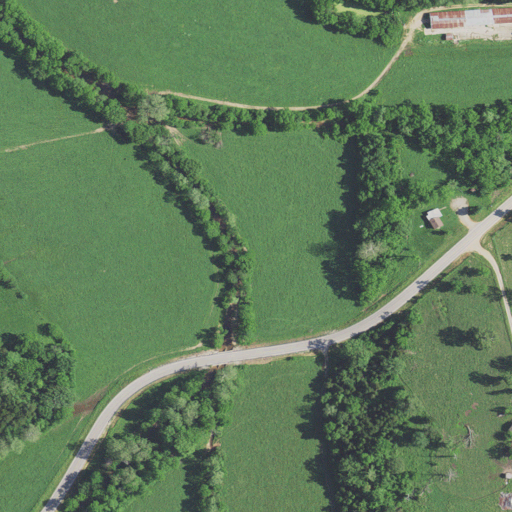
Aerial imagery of valley in Missouri named Spring Hollow containing pasture, deciduous forest, mixed forest, open development, low intensity development, evergreen forest, and medium intensity development